Interaction volume radius: 5 \u00c5
Interaction volume height: 50 \u00c5
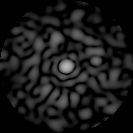
Disorder parameter: 0.8182